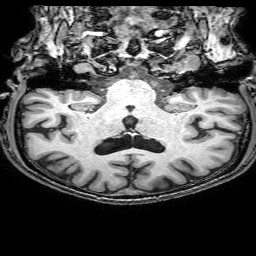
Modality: T1w
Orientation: sagittal
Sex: male
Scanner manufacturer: philips
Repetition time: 0.008202 s
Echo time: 0.00378 s